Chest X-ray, PA view. Patient: 39 years old, sex M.
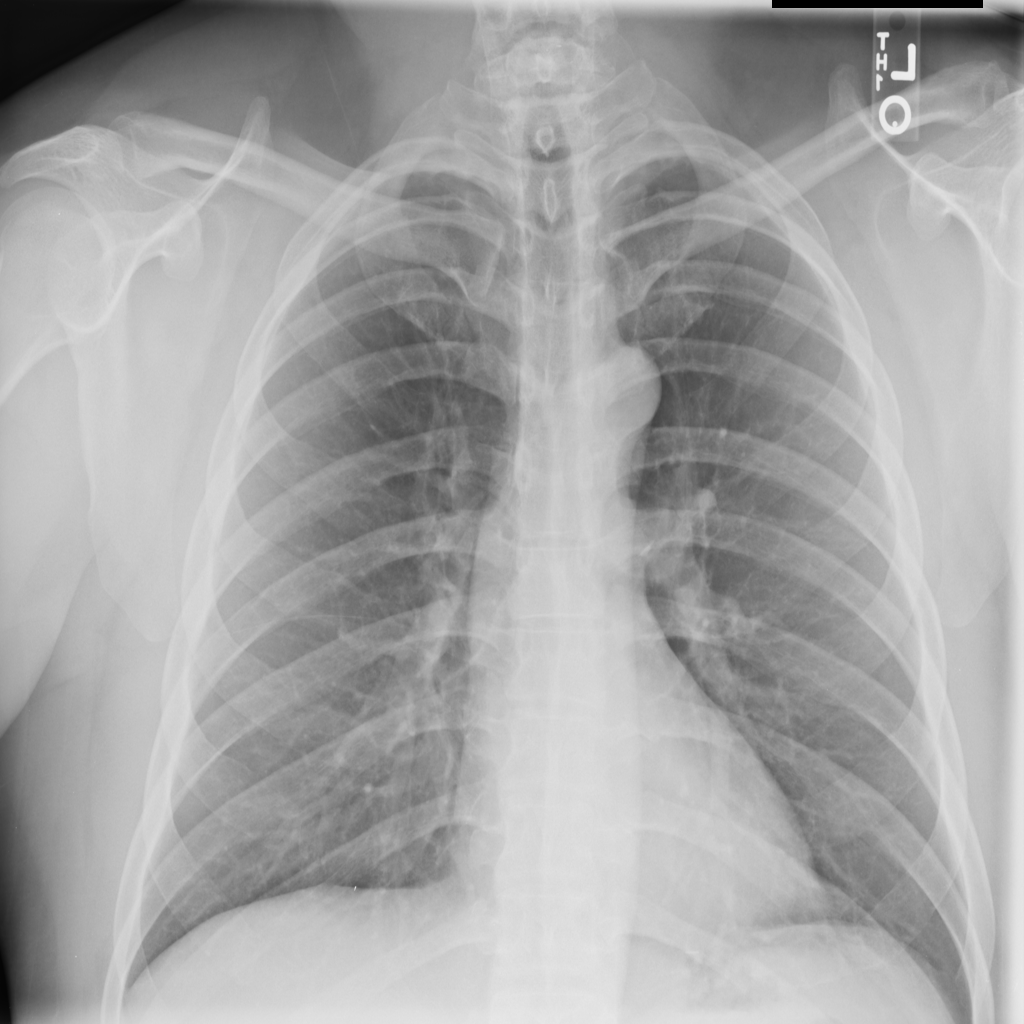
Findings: No Finding